Field crop: maize
Growth stage: 1
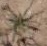
Species: salsola